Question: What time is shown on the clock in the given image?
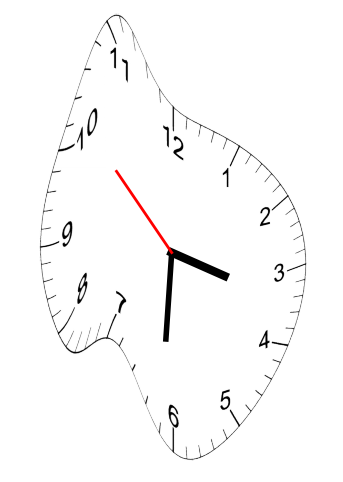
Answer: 03:30:52